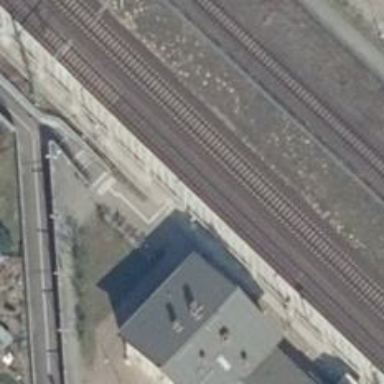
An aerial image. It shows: Close-up of railway platform edge.